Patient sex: F
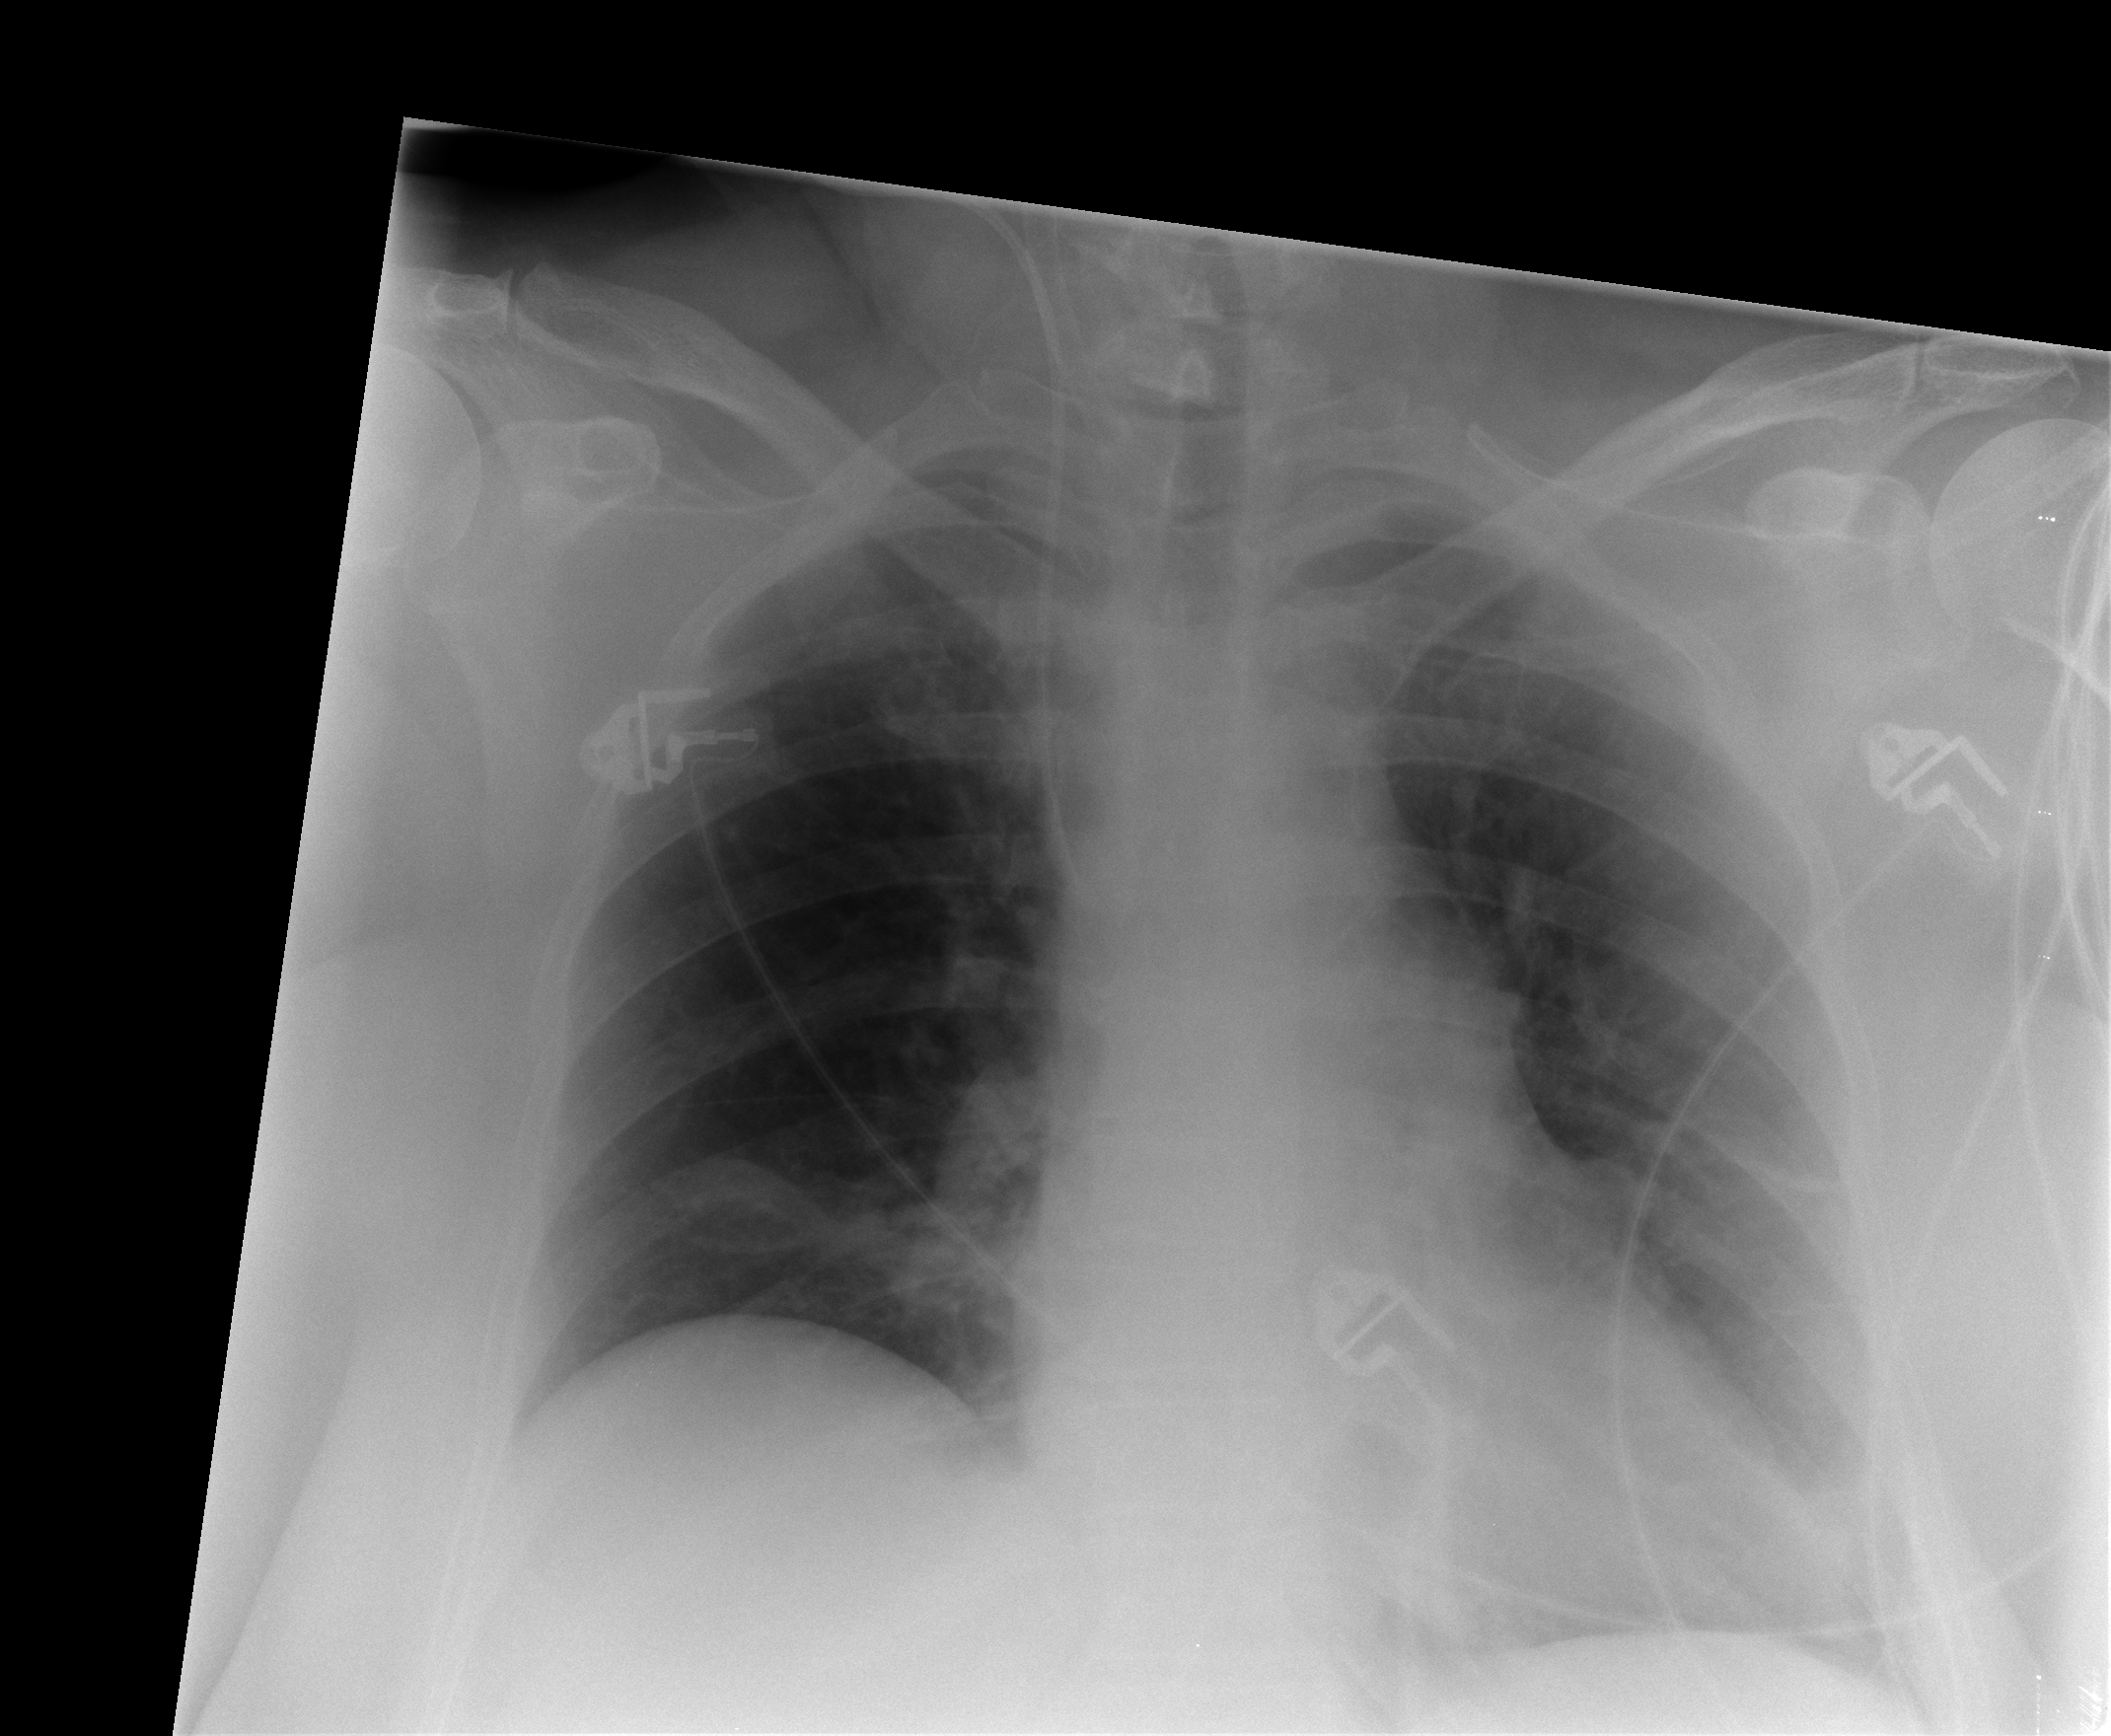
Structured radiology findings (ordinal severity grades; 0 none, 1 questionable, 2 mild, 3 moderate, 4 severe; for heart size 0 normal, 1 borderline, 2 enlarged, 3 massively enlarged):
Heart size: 0
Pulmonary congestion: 0
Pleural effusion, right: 0
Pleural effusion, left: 0
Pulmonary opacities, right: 0
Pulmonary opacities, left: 0
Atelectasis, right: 2
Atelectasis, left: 2